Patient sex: F
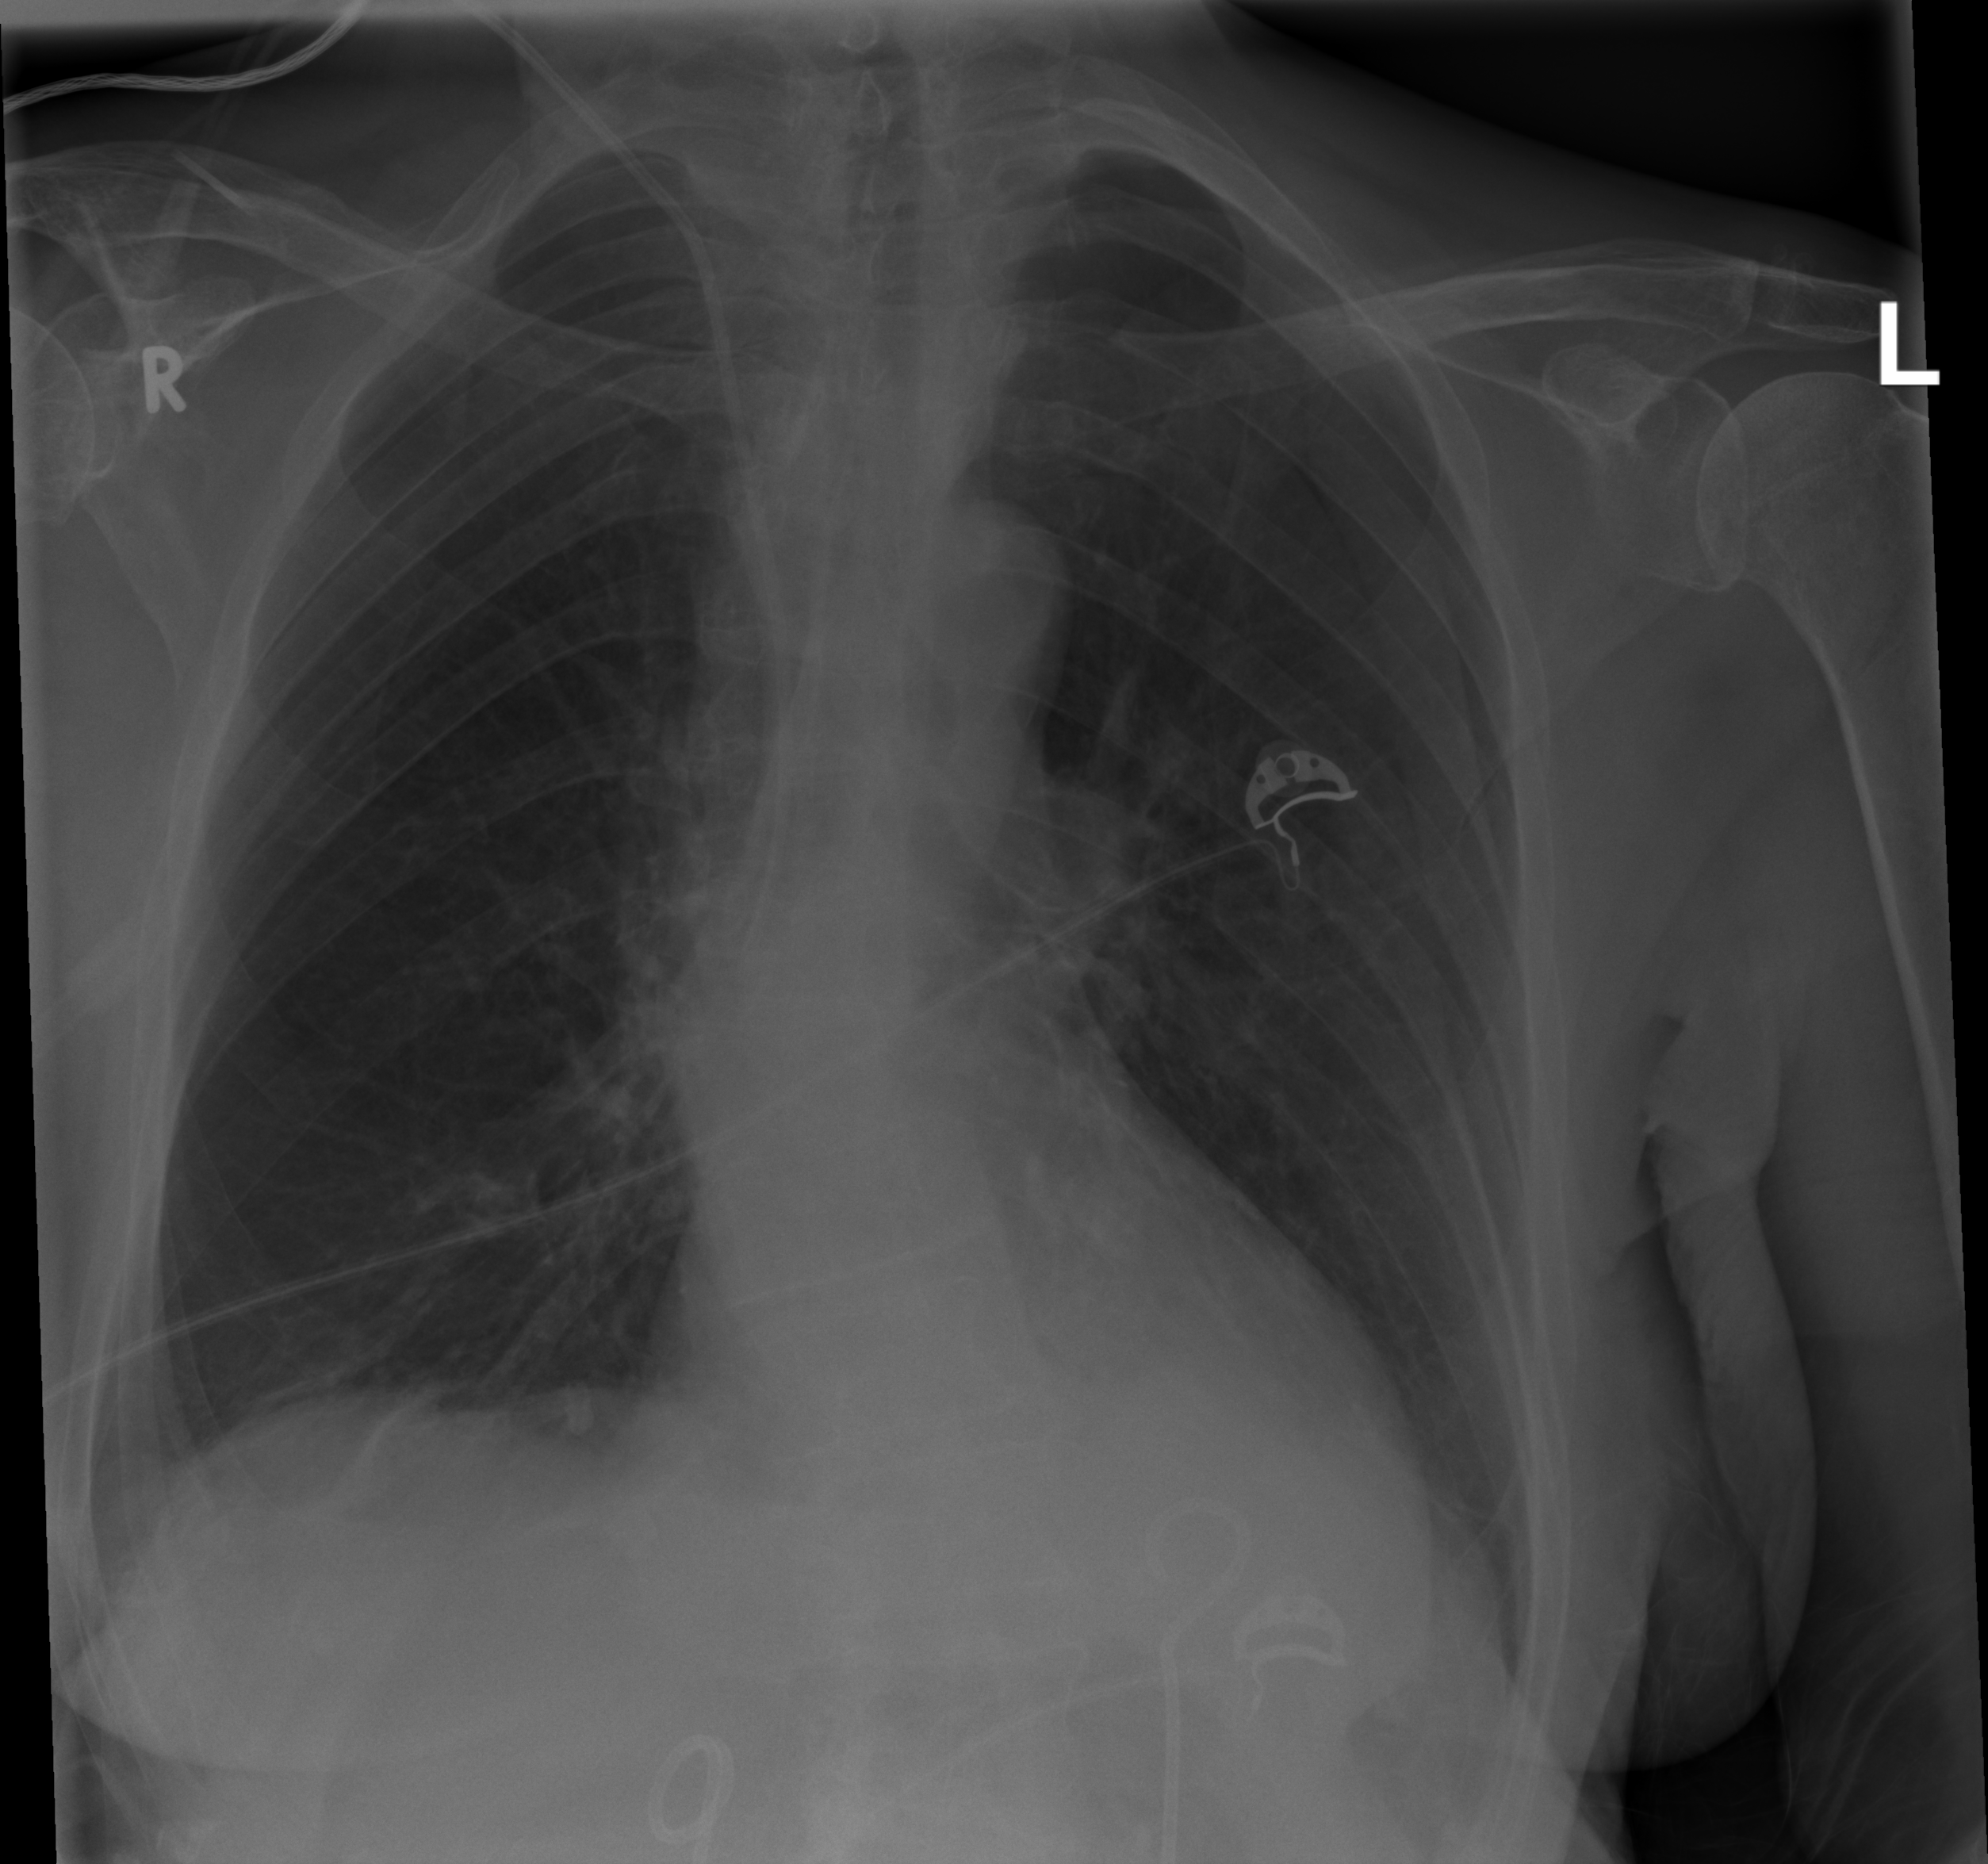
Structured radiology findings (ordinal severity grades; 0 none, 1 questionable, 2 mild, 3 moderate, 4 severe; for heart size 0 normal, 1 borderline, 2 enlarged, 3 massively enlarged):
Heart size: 0
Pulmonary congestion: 0
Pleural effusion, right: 0
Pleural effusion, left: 0
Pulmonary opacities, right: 0
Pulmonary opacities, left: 0
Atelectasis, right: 1
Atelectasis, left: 0